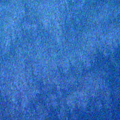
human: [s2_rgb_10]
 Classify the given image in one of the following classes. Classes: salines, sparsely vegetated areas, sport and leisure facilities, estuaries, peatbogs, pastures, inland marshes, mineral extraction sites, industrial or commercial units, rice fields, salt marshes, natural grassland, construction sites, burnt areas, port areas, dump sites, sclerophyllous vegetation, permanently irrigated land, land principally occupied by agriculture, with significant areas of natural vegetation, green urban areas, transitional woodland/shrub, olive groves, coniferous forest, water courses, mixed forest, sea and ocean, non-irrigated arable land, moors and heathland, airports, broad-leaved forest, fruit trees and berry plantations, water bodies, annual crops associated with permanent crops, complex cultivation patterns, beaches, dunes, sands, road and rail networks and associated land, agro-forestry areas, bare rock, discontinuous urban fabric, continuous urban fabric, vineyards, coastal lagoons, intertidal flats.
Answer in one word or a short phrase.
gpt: sea and ocean